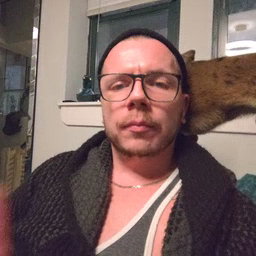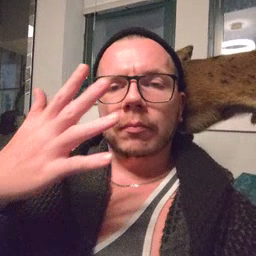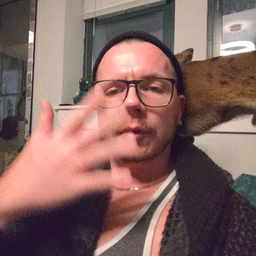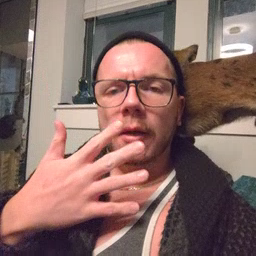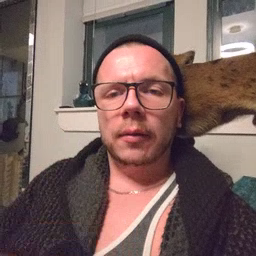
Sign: sad